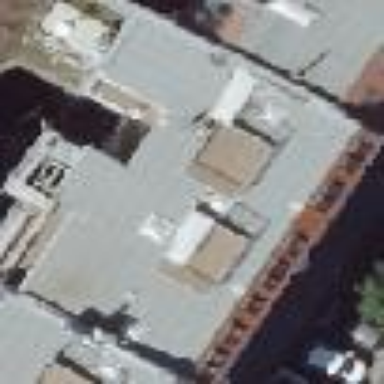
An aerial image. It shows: Apartment building with double saltbox roof shape.